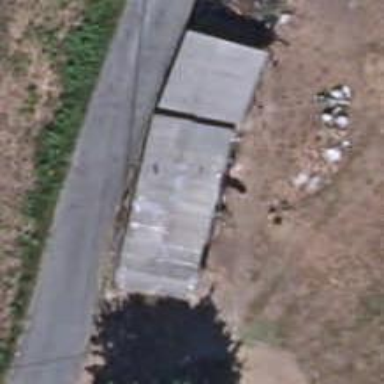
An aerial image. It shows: Shed.